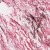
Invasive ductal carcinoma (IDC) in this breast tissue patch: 0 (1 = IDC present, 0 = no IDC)